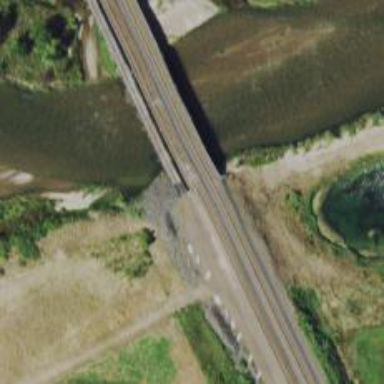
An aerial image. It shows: Viaduct railway bridge.